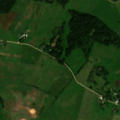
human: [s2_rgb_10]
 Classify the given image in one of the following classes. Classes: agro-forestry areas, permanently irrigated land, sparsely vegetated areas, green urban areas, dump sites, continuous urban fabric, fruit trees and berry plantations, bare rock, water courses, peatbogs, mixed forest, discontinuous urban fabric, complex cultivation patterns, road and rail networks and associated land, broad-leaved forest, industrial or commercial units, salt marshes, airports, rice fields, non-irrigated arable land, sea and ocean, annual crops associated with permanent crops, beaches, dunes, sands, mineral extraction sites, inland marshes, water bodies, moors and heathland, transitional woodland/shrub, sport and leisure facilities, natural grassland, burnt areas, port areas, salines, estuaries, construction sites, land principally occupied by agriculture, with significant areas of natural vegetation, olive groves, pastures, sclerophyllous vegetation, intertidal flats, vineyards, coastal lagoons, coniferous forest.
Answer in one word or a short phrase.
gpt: non-irrigated arable land, land principally occupied by agriculture, with significant areas of natural vegetation